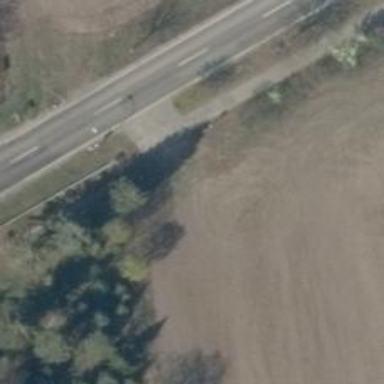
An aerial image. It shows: Asphalt cycleway.